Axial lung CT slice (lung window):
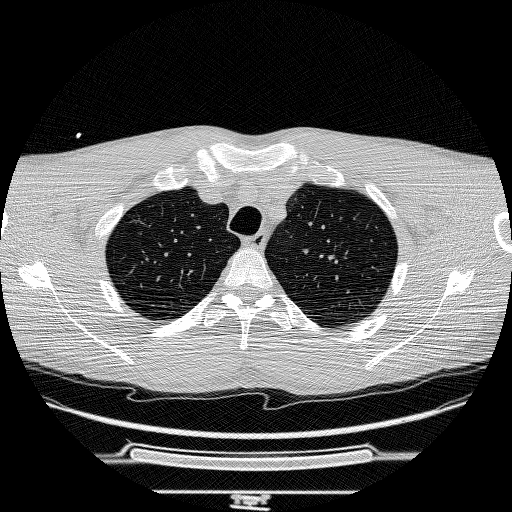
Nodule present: no